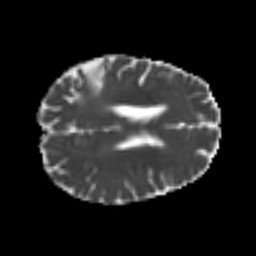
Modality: MD
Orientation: axial
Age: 53
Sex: male
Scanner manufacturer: siemens
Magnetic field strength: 3 T
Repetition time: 4.999 s
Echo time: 0.07946 s